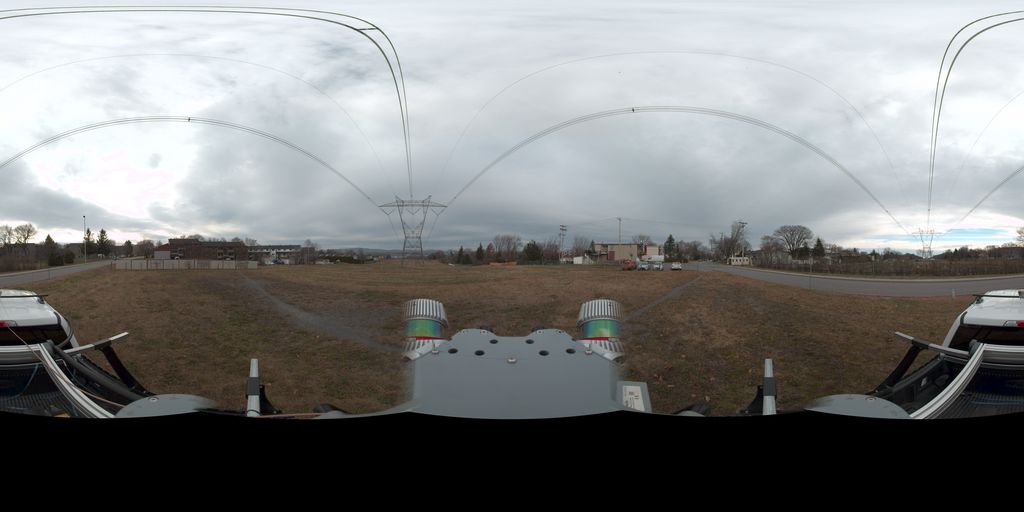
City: quebec_city